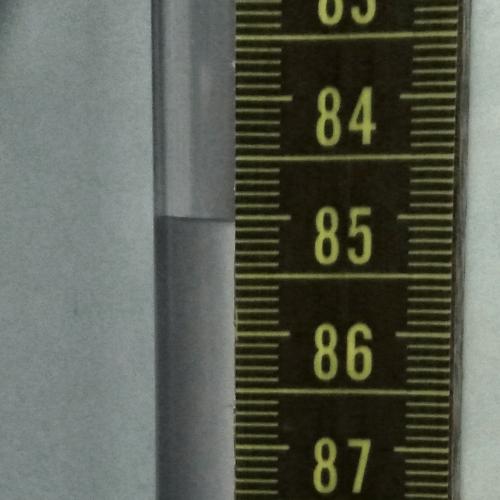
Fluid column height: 85.0 cm